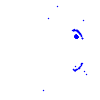
Particle: proton